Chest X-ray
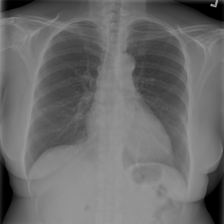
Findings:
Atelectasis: negative
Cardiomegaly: negative
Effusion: negative
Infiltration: positive
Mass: negative
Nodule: negative
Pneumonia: negative
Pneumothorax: negative
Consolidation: negative
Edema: negative
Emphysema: negative
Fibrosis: negative
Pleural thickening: negative
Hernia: negative